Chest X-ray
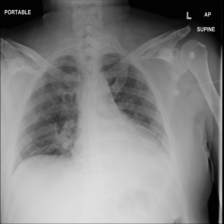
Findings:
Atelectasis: positive
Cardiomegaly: negative
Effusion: positive
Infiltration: positive
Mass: negative
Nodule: negative
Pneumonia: negative
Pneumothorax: negative
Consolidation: positive
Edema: negative
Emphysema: negative
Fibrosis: negative
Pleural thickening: negative
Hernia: negative